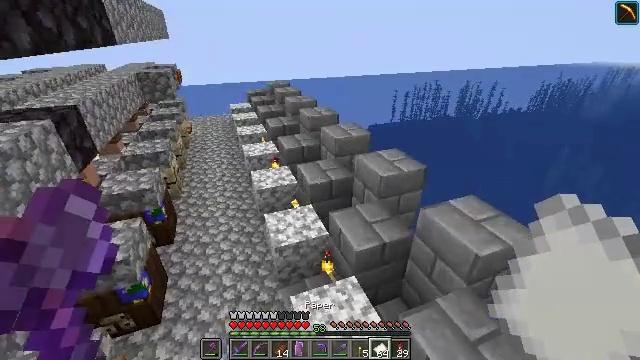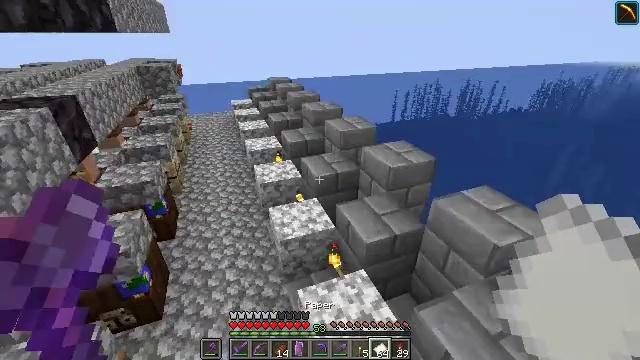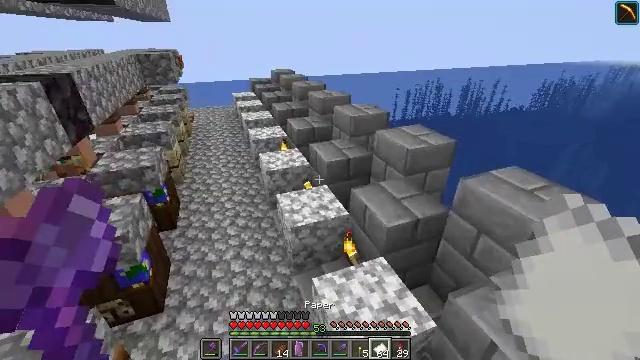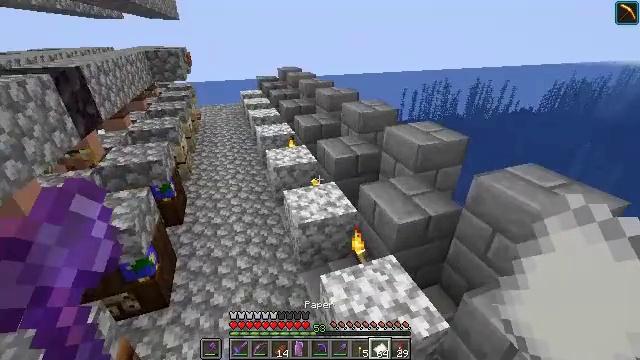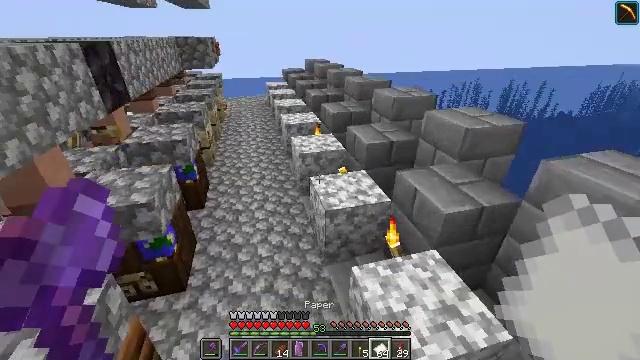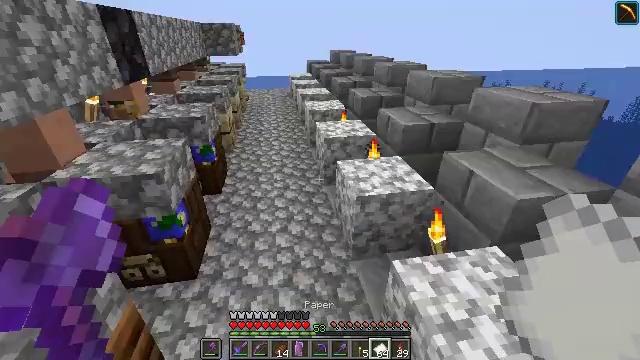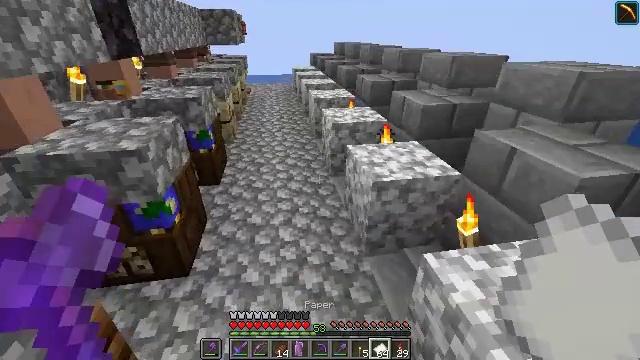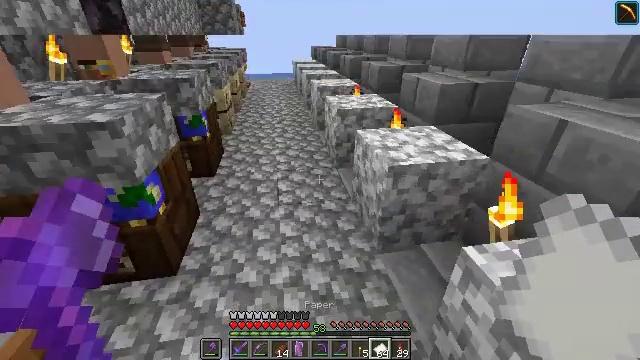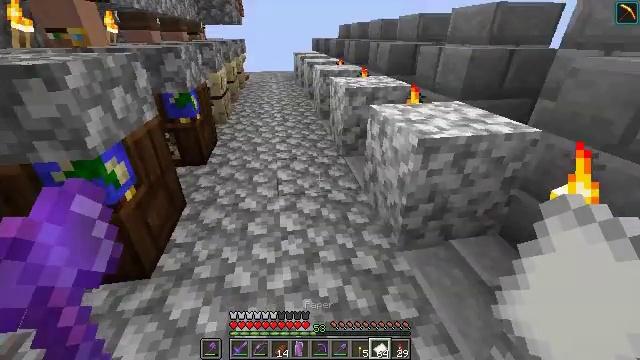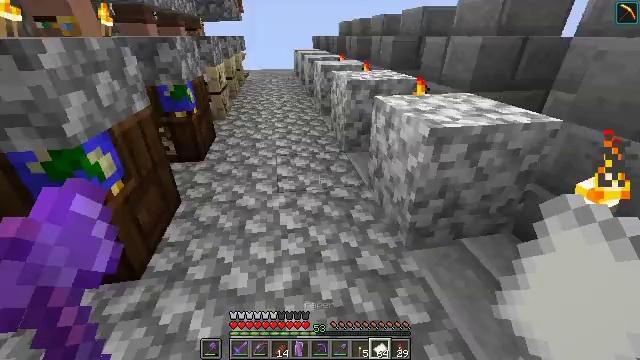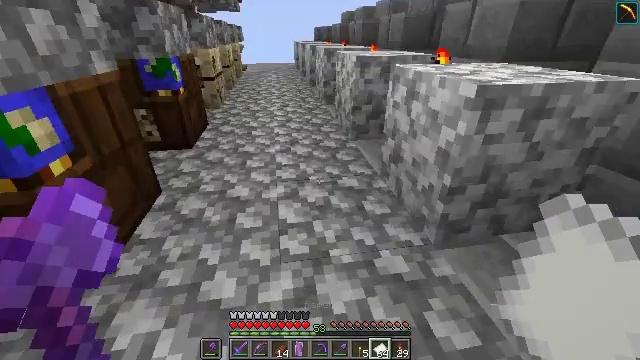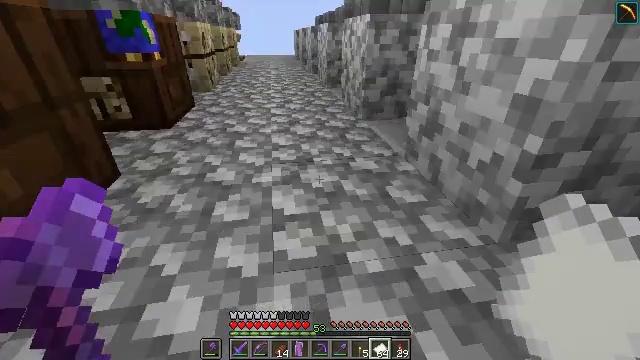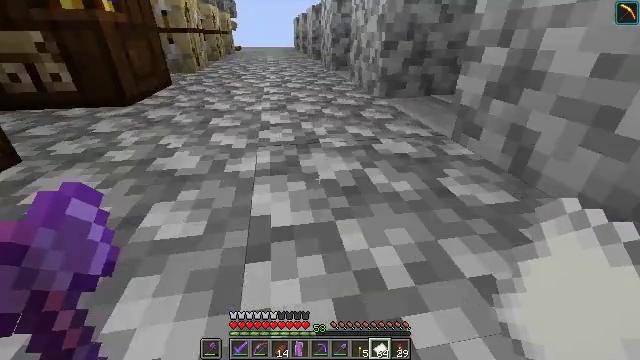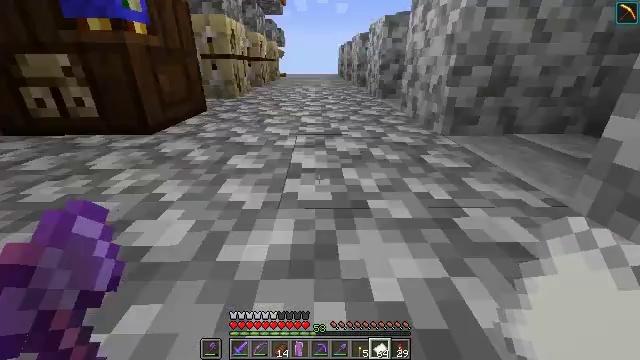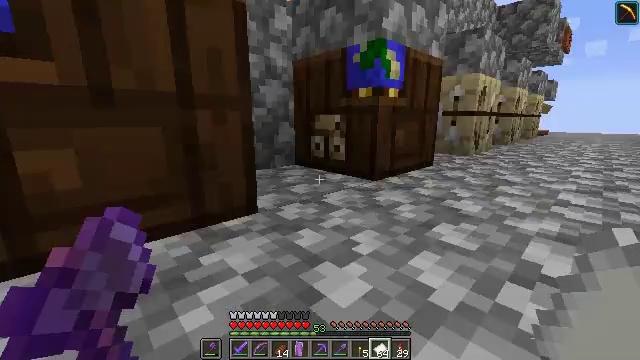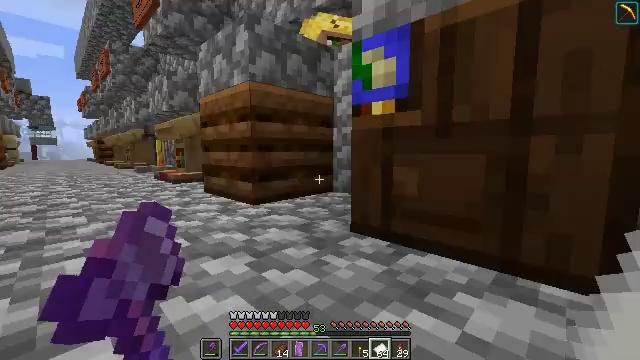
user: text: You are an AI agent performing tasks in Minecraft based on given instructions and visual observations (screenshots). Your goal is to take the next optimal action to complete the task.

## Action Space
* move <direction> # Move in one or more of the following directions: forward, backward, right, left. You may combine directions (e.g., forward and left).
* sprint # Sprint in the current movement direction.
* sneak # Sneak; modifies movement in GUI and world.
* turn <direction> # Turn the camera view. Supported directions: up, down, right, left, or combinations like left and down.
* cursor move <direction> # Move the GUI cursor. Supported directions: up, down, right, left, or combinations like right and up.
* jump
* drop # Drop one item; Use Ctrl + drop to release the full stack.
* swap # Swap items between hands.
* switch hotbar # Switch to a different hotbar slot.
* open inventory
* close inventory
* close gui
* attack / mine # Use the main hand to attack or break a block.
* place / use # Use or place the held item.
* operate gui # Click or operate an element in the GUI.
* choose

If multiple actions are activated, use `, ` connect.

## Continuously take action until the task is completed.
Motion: motion action
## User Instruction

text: craft item air
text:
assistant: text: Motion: no_op
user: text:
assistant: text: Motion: no_op
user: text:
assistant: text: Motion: turn left
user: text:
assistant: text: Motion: turn left
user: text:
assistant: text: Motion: turn left
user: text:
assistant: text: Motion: no_op
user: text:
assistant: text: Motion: no_op
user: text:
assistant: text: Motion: no_op
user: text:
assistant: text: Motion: no_op
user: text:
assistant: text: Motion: no_op
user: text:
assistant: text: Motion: no_op
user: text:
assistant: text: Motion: no_op
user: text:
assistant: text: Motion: turn left and up
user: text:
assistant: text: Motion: turn left and up
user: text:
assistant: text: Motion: turn left and up
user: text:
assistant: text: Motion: turn left and down
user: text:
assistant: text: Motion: turn left
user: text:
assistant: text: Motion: turn left
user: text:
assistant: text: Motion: move forward
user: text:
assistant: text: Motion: move forward
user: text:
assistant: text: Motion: move forward
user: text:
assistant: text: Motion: move forward
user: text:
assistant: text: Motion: move forward, sprint, turn right
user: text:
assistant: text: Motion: move forward, sprint, turn right and down
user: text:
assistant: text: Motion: move forward, sprint
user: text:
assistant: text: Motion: move forward, sprint
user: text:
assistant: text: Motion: move forward, sprint
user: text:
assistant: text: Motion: move forward, sprint
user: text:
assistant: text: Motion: move forward, sprint
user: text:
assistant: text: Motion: move forward, sprint, turn left